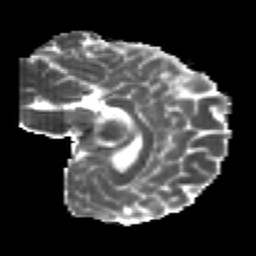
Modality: MD
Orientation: sagittal
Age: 22
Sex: female
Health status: healthy
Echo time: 0.074 s